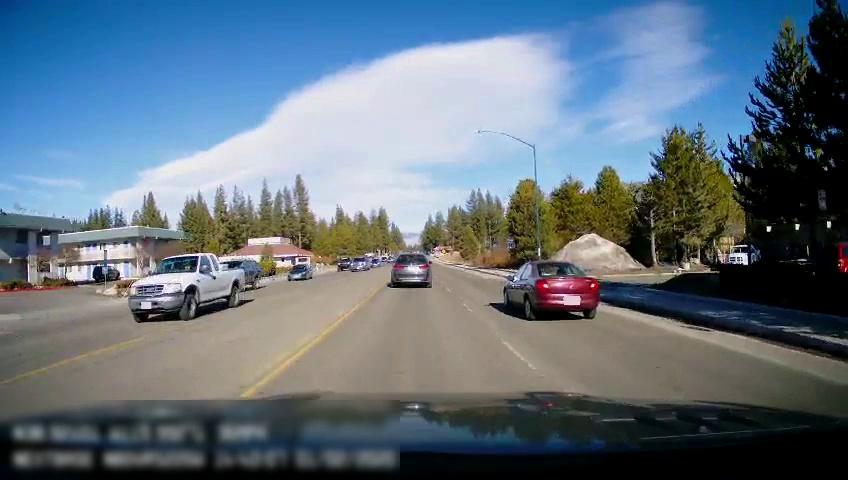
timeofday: Day
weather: Sunny
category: Drivable Space
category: Vehicles | Car
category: Vehicles | SUV
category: Vehicles | Car
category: Vehicles | Truck
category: Vehicles | SUV
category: Vehicles | Car
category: Vehicles | Truck
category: Vehicles | Truck
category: Vehicles | SUV
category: Vehicles | Car
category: Lanes | Opposite Lane
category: Lanes | Current Lane
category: Lanes | Current Lane